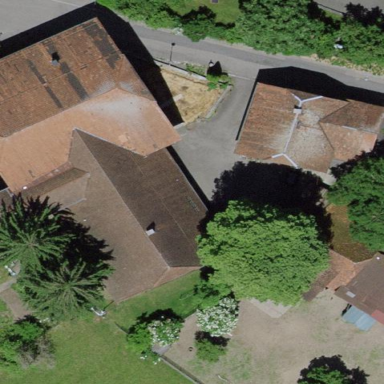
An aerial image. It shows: Farmyard area.